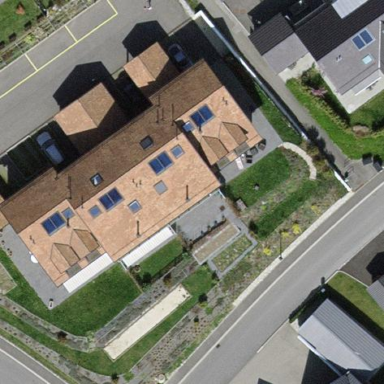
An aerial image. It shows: Simple and straightforward house.